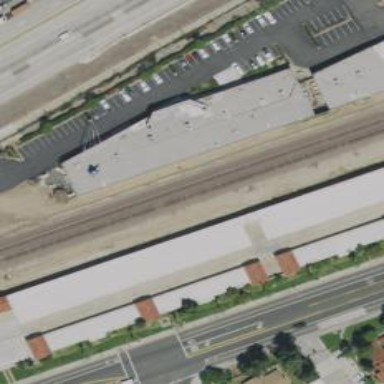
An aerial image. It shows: Commercial building.